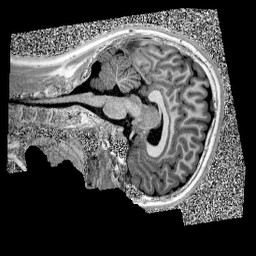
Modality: UNIT1
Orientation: sagittal
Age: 11
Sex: male
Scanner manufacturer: siemens
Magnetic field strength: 3 T
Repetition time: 4 s
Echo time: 0.00299 s